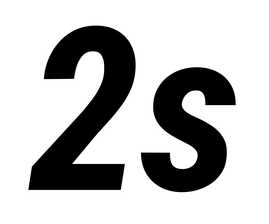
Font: Roboto-Italic_Condensed_Bold_Italic